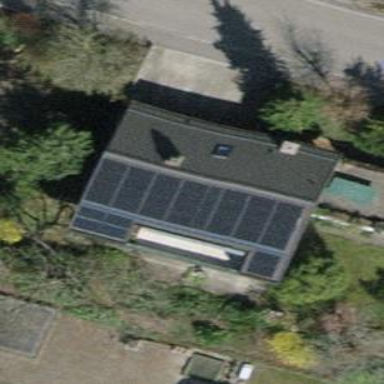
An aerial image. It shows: Solar power generator with photovoltaic panels.